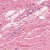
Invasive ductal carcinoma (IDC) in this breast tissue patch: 0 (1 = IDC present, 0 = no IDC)